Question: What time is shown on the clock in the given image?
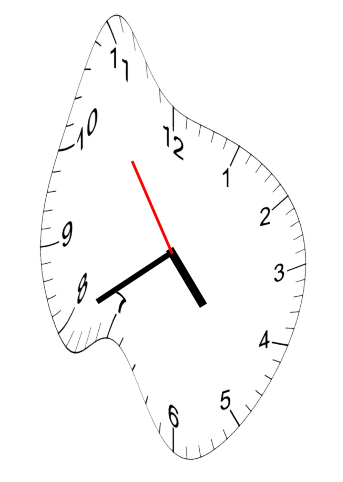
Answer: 04:39:54